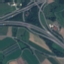
Land use / land cover: Highway